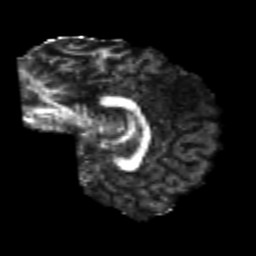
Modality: FA
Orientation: sagittal
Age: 25
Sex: male
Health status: healthy
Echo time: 0.074 s